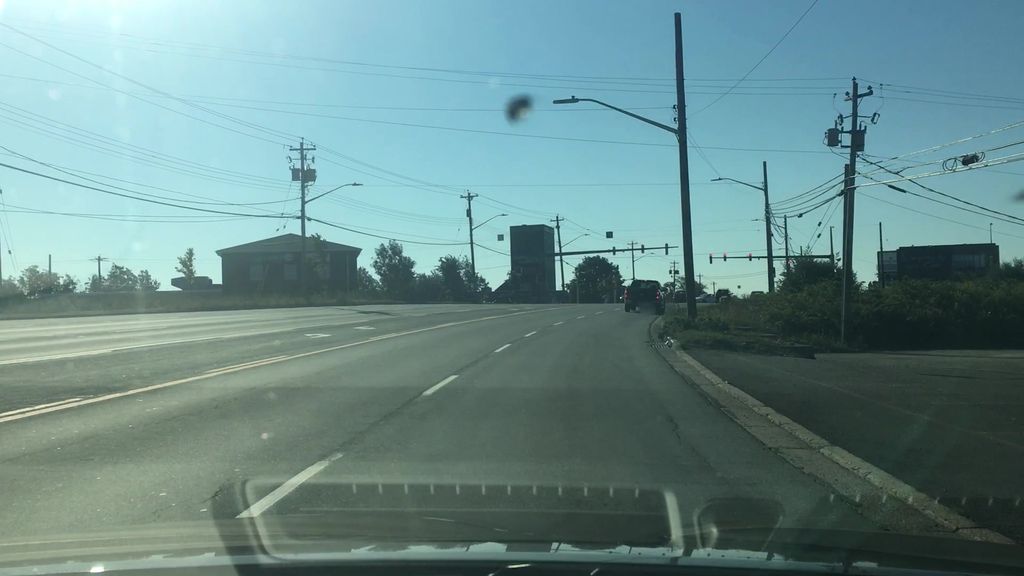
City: halifax